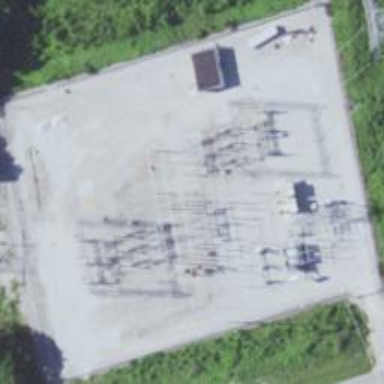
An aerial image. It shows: Power substation with transmission level designation. It is enclosed by fence.